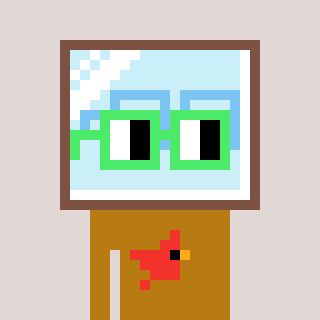
a pixel art character with square light green glasses, a mirror-shaped head and a gold-colored body on a warm background